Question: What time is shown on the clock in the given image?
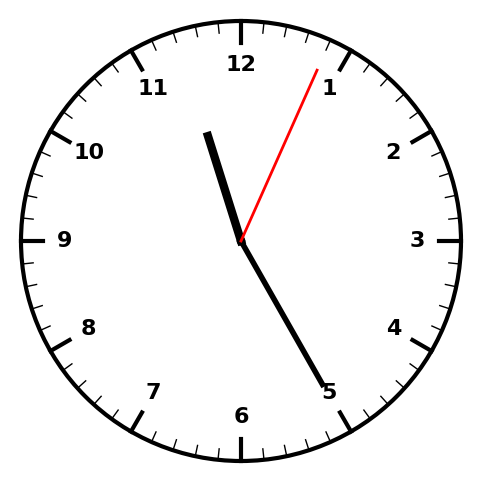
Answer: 11:25:04